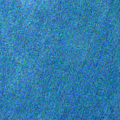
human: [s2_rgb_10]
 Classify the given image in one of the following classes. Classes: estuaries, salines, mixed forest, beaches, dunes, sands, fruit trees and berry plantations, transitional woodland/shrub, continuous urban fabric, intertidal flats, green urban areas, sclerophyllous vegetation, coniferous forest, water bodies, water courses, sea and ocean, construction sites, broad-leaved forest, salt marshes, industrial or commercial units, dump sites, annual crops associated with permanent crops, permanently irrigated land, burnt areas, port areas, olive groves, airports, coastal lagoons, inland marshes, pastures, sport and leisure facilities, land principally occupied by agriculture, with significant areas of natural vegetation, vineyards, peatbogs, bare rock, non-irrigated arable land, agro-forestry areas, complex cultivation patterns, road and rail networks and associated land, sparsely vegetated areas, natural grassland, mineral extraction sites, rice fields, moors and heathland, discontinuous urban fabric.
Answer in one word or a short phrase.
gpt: sea and ocean